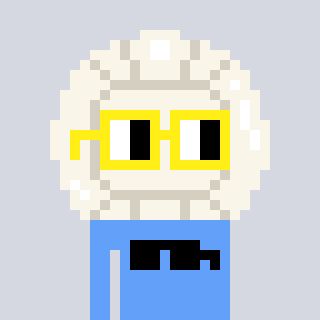
a pixel art character with square yellow glasses, a volleyball-shaped head and a blue-colored body on a cool background